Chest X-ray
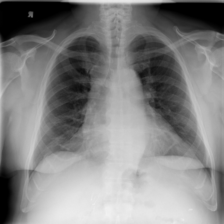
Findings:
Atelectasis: negative
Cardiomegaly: negative
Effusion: negative
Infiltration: negative
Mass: negative
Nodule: negative
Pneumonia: negative
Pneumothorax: negative
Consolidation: negative
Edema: negative
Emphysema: negative
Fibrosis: negative
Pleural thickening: negative
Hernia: negative